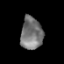
Tissue: prostate
Cell type: T cells
Senescence score: 0.3214
Nuclear area (px): 687
Mean DAPI intensity: 119.1